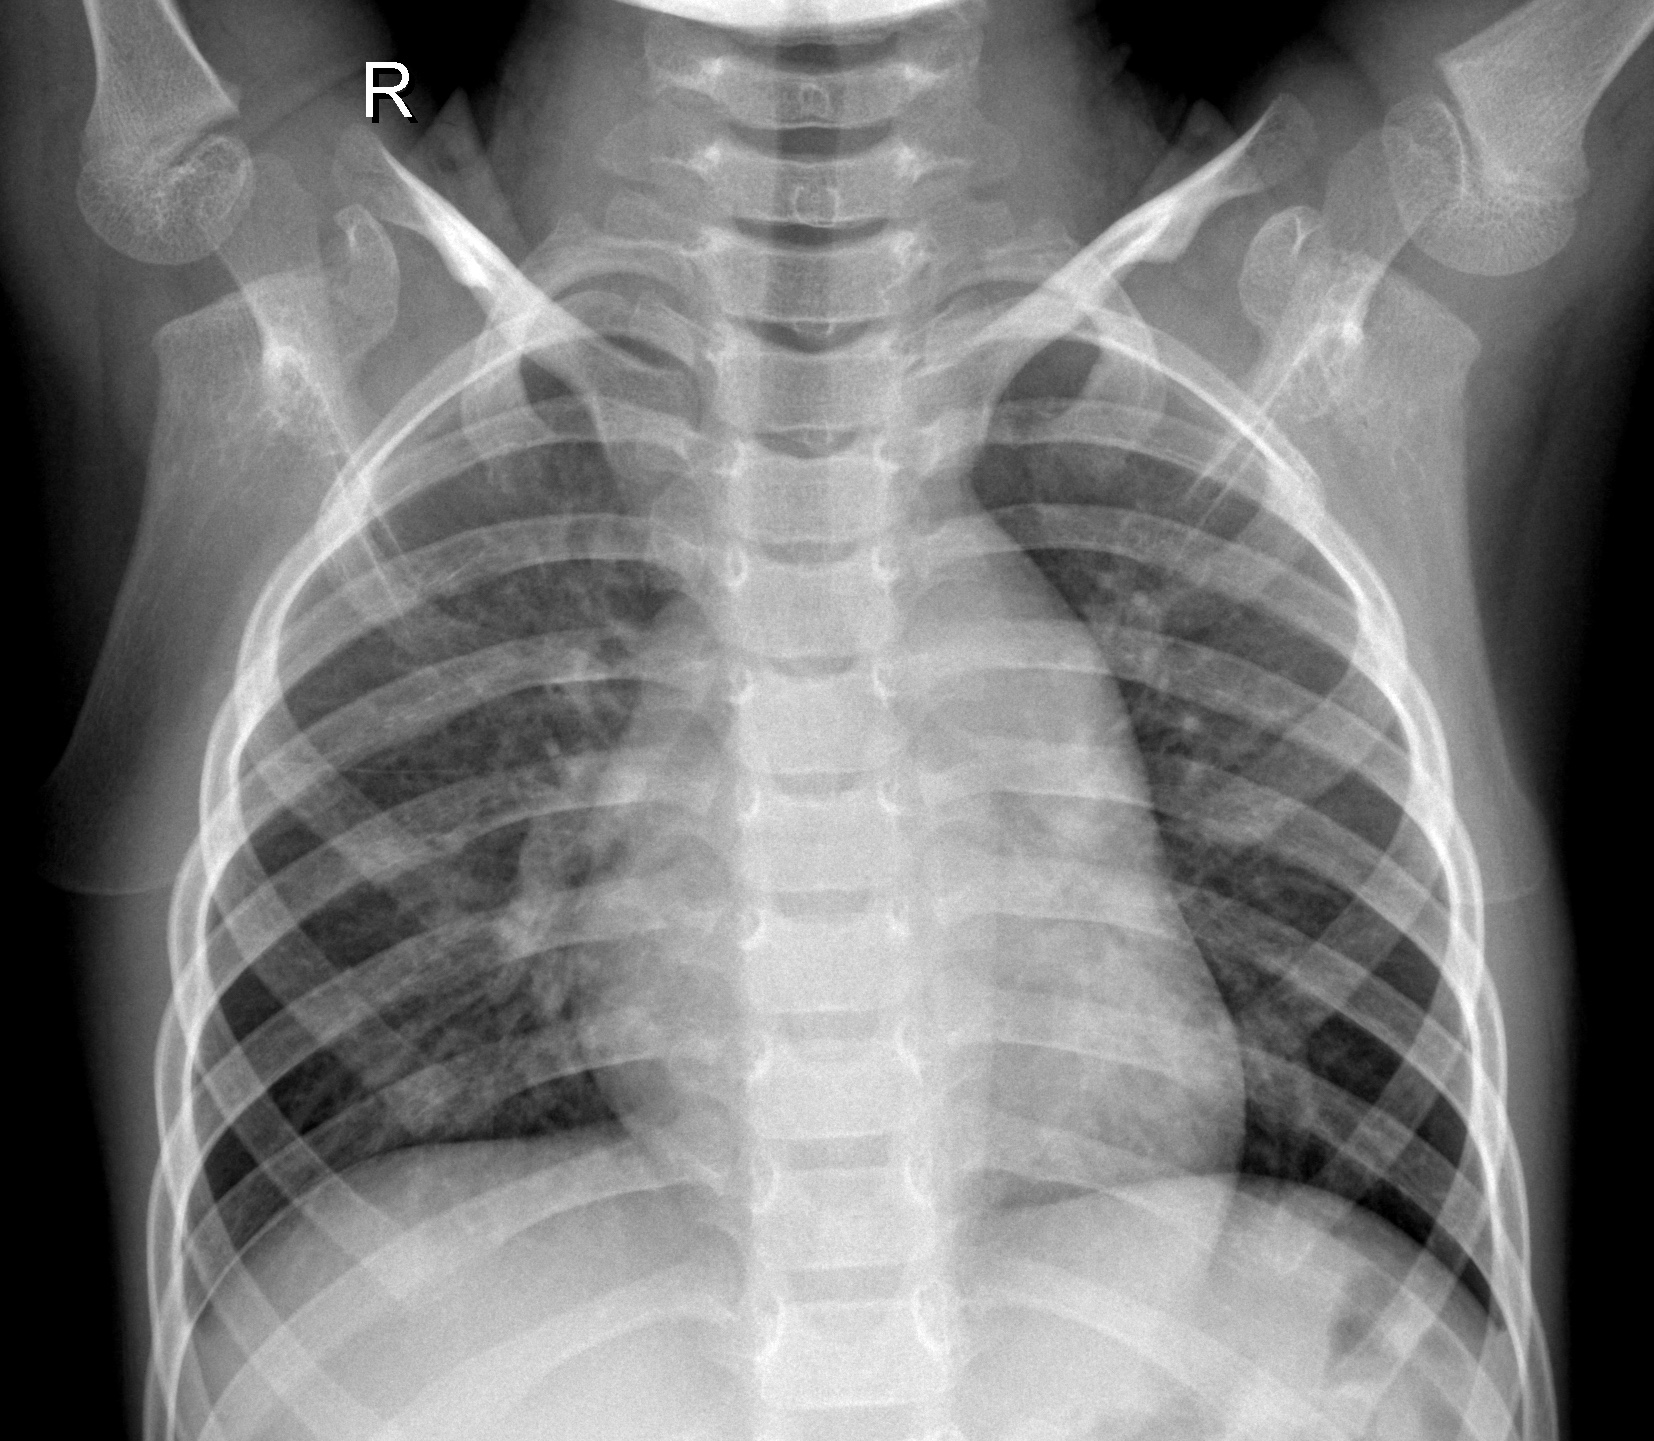
Diagnosis: NORMAL